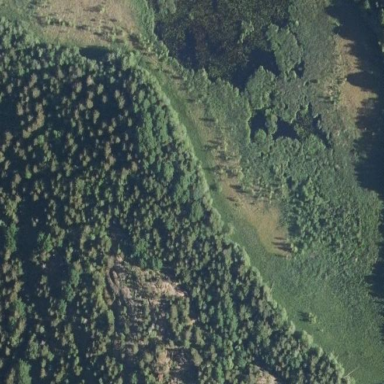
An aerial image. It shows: Bog wetland.